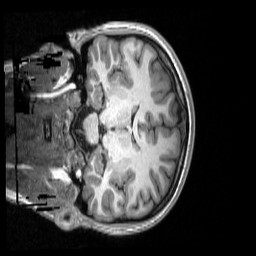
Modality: T1w
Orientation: coronal
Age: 16
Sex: female
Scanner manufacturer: siemens
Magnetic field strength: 3 T
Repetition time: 2.53 s
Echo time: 0.00174 s